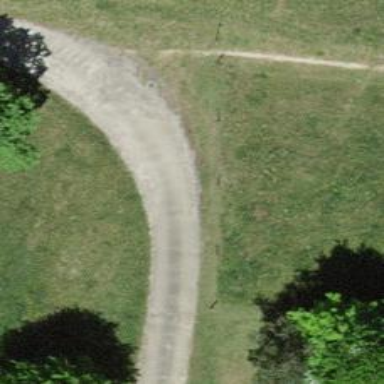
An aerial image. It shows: Track with grade2 tracktype.